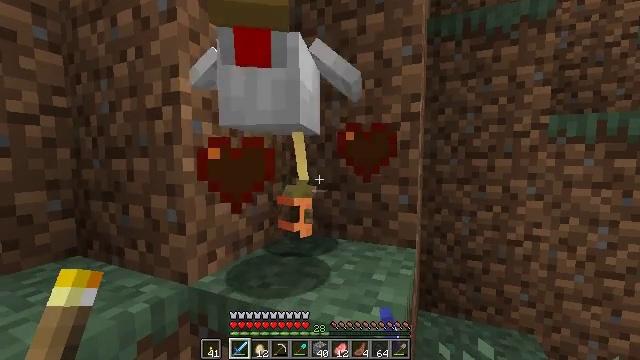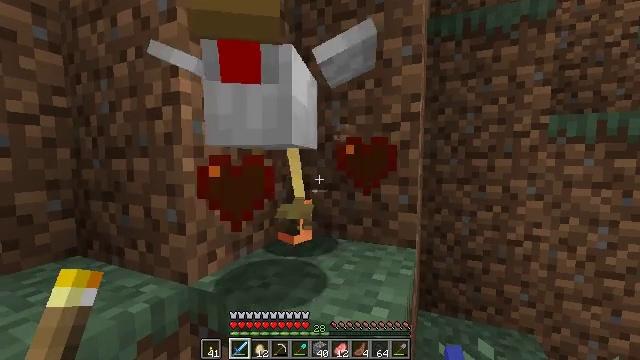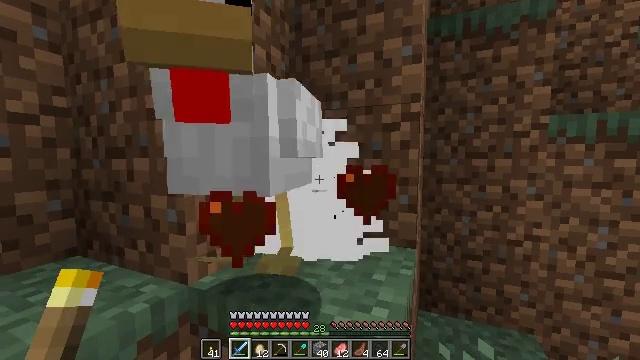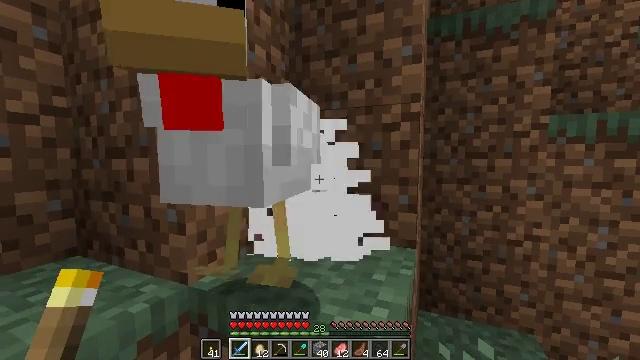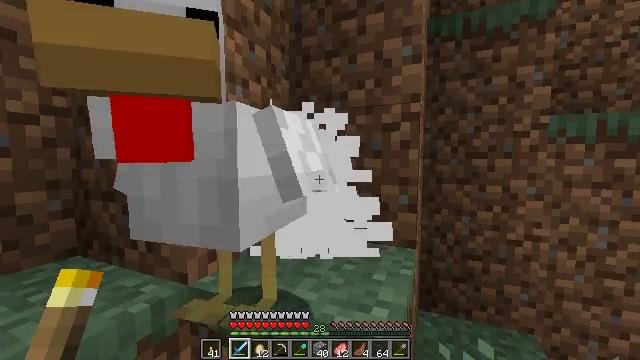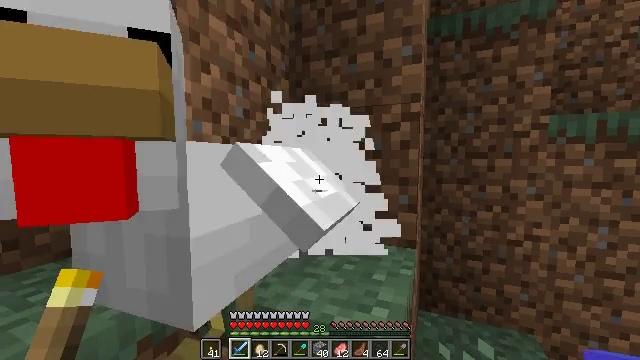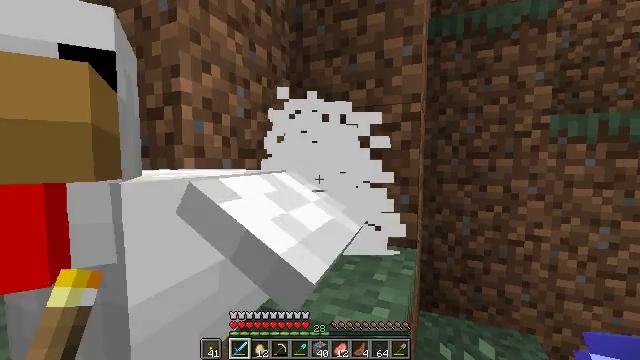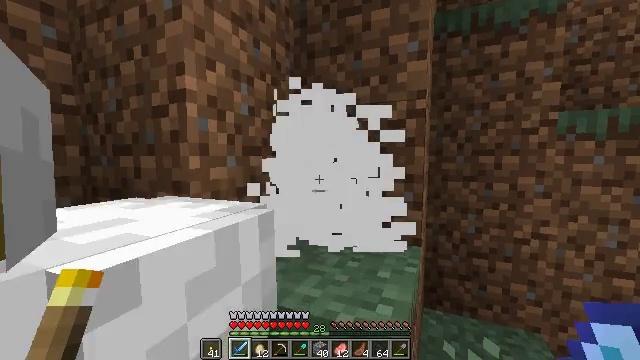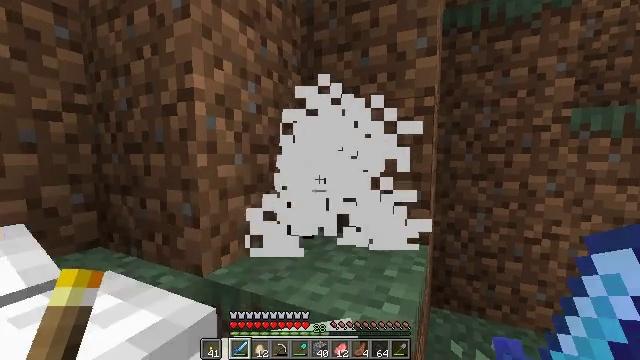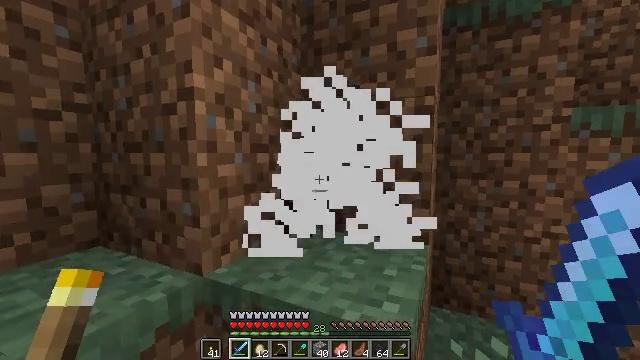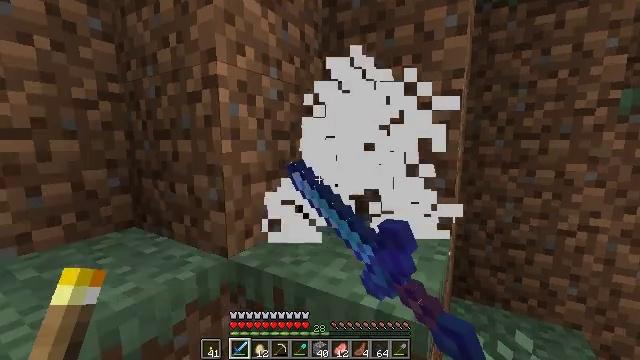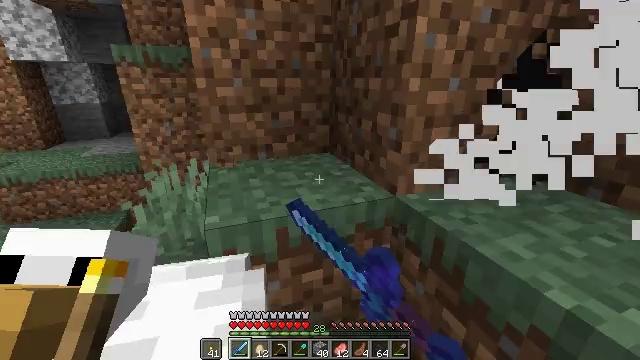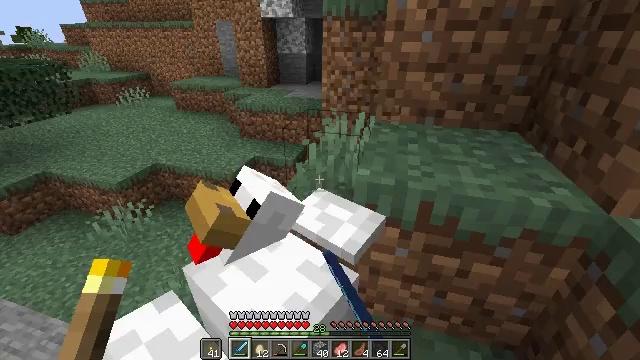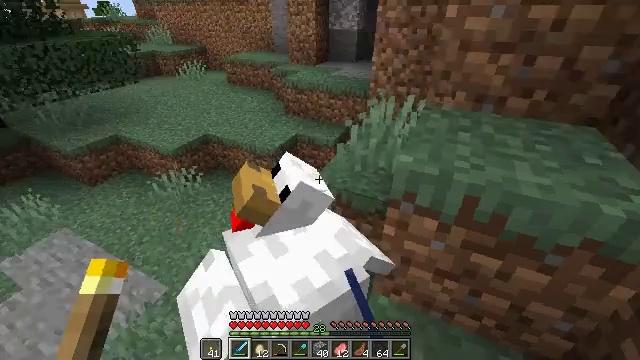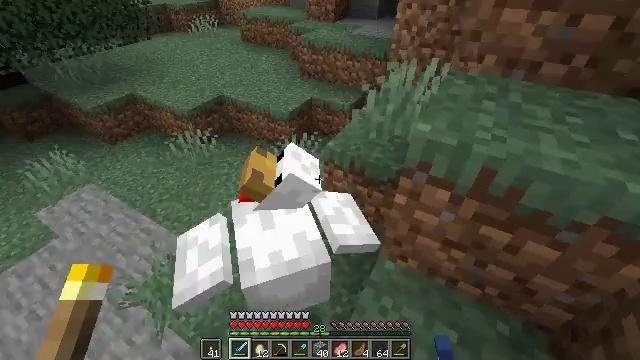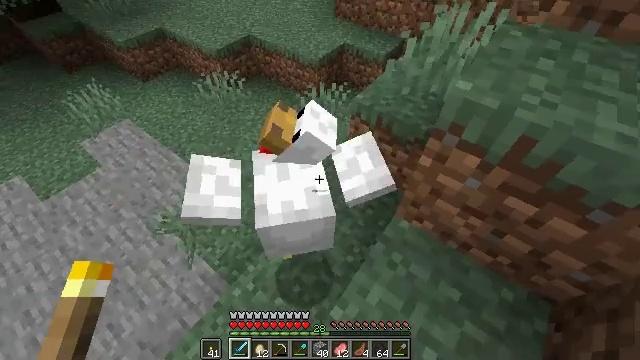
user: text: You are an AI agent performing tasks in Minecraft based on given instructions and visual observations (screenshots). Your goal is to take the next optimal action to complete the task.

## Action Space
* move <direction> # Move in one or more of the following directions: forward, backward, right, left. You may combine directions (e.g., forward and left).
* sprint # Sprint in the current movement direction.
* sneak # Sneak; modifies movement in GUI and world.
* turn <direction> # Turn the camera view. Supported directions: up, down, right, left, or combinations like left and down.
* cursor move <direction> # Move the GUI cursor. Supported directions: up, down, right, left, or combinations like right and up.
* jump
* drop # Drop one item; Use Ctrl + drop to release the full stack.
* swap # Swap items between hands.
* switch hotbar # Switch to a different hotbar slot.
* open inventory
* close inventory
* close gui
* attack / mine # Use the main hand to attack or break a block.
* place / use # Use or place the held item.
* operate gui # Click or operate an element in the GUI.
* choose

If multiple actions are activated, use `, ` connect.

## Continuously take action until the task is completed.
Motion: motion action
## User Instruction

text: Kill mobs.
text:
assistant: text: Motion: no_op
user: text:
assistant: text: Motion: no_op
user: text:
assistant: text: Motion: no_op
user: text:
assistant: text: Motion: no_op
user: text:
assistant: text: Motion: no_op
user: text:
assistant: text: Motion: no_op
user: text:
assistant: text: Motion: no_op
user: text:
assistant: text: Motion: turn left
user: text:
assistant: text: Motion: attack / mine
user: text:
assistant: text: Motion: turn left and down, attack / mine
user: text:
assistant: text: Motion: turn left and down, attack / mine
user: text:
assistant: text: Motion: turn left and down
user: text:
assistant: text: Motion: turn left and down
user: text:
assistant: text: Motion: turn left and down
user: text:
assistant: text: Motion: turn left and down
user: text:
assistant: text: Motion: turn left and down
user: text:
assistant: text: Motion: turn left and up
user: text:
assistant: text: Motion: attack / mine
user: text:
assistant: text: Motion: attack / mine
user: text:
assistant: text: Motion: attack / mine
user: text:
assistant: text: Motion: attack / mine
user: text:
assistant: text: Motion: no_op
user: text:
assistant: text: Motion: no_op
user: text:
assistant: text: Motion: no_op
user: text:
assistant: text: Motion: turn left
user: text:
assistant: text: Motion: turn left
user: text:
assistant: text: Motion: no_op
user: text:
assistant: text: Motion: no_op
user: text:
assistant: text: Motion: no_op
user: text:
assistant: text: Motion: move forward